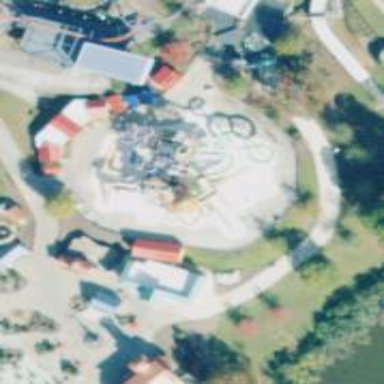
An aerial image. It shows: Water slide attraction.